Aerial crown-view tile of a tropical tree (Barro Colorado Island, Panama), acquired 20250818:
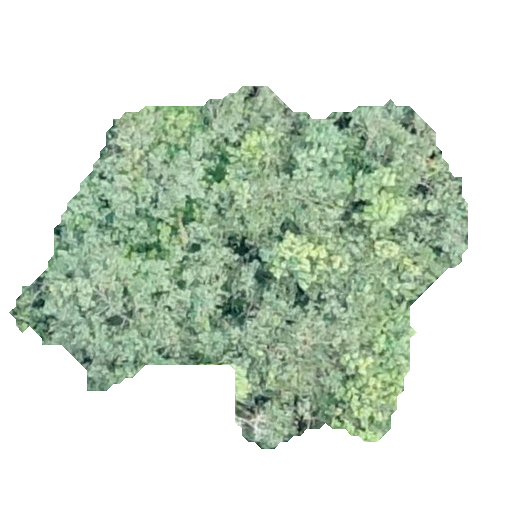
Species: Luehea seemannii
GBIF accepted scientific name: Luehea seemannii
Crown area: 155.706 m²